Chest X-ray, AP view. Patient: 48 years old, sex F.
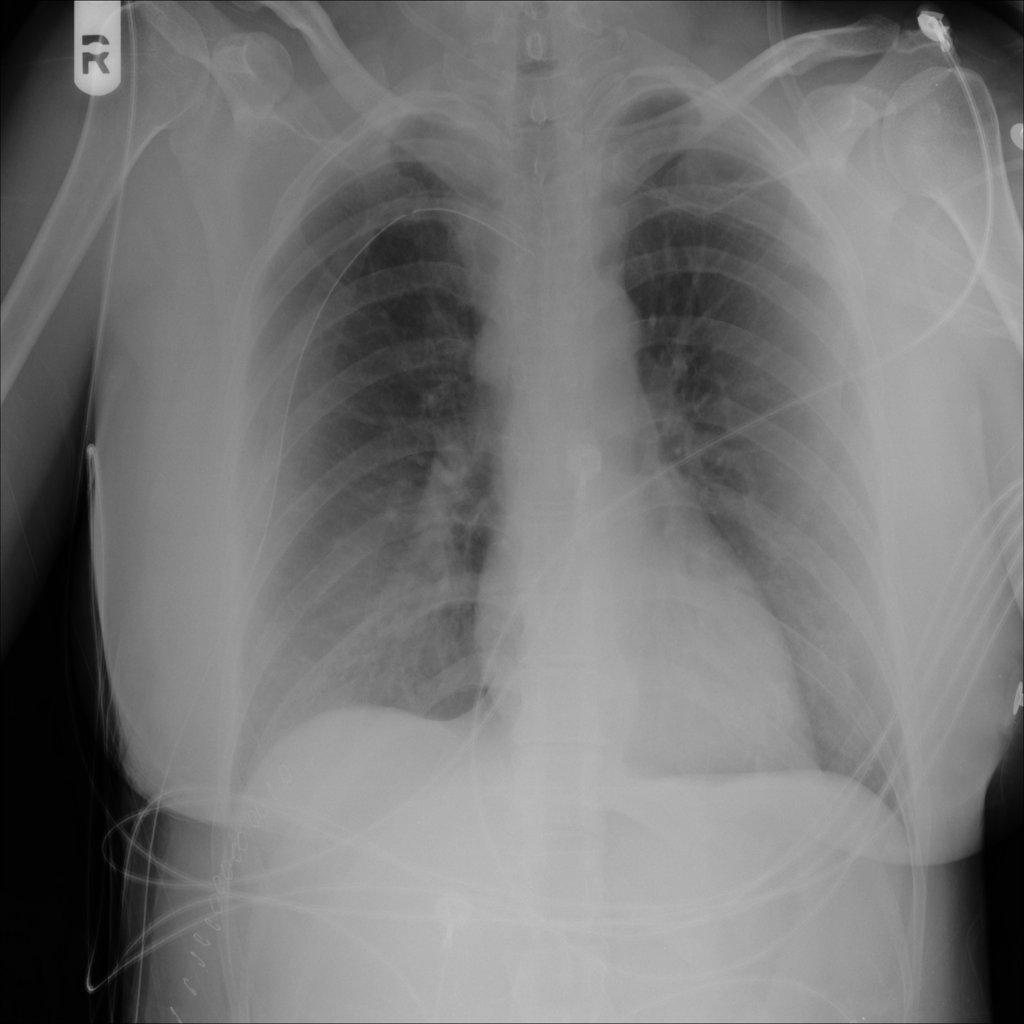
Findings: Pneumothorax